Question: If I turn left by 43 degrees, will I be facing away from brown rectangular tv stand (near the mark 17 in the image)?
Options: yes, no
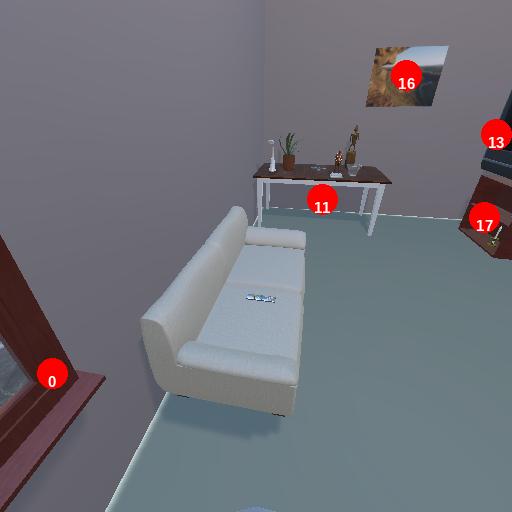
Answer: yes